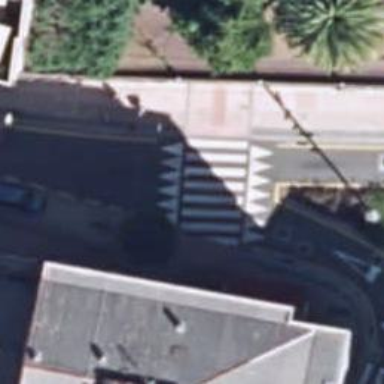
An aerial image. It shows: Uncontrolled crossing with zebra marking. There is traffic calming table in the vicinity.